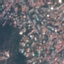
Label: Residential